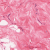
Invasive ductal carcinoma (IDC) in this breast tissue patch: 0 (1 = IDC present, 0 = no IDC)